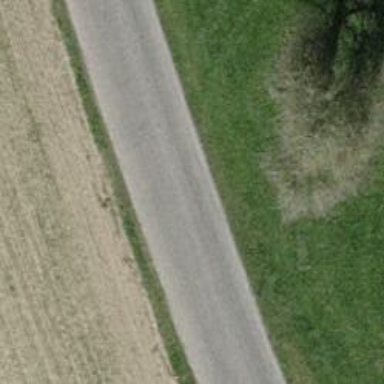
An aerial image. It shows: Unclassified road with asphalt surface.